Interaction volume radius: 10 \u00c5
Interaction volume height: 15 \u00c5
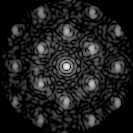
Disorder parameter: 0.4019